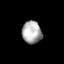
Tissue: lung
Cell type: Endothelial cells
Senescence score: 0.5754
Nuclear area (px): 433
Mean DAPI intensity: 171.635